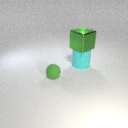
large green metal cube above large cyan rubber cylinder